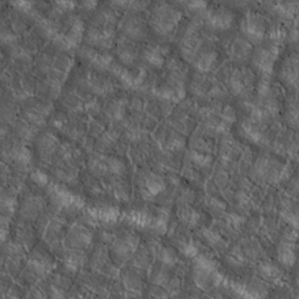
Label: non_frost